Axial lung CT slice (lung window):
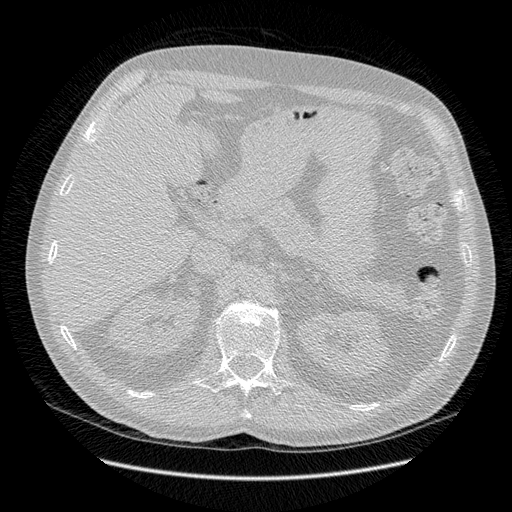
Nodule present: no